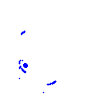
Particle: electron